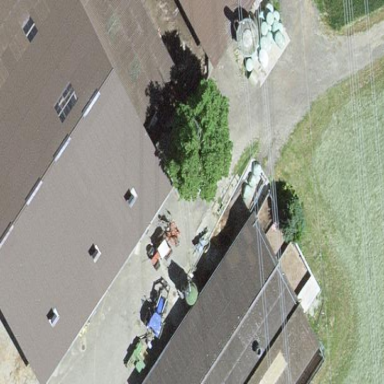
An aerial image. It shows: Barn.